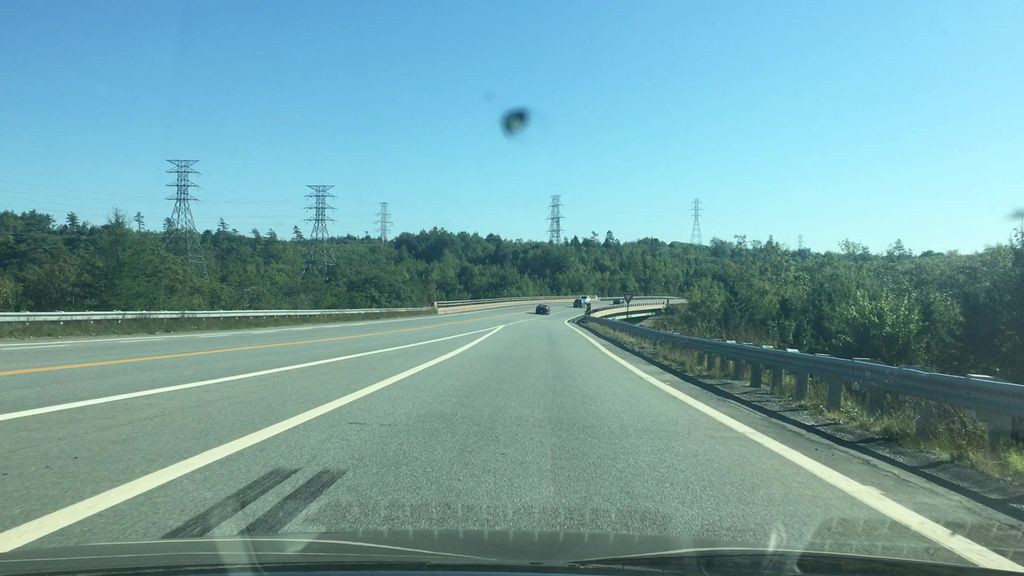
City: halifax